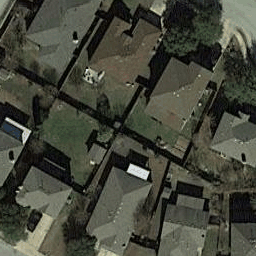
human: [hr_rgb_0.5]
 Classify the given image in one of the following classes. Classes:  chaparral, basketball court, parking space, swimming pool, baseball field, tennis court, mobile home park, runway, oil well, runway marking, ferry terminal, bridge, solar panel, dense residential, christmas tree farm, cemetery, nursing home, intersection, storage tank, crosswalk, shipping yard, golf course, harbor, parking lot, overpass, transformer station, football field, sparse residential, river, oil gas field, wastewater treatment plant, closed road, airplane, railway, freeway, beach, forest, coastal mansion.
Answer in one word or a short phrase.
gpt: dense residential